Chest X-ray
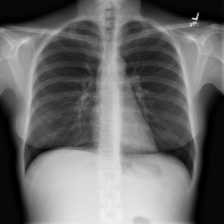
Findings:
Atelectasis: negative
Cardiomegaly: negative
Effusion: negative
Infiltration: negative
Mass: negative
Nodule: negative
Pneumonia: negative
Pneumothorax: negative
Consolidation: negative
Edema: negative
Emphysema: negative
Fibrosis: negative
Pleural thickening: negative
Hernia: negative